Question: I'm making a web design for my magazine. Right now, I'm trying to make something like the 1996 title you can see on the picture below. With a border going under the text, but a white background around the text. Anybody can help me to do this? :)

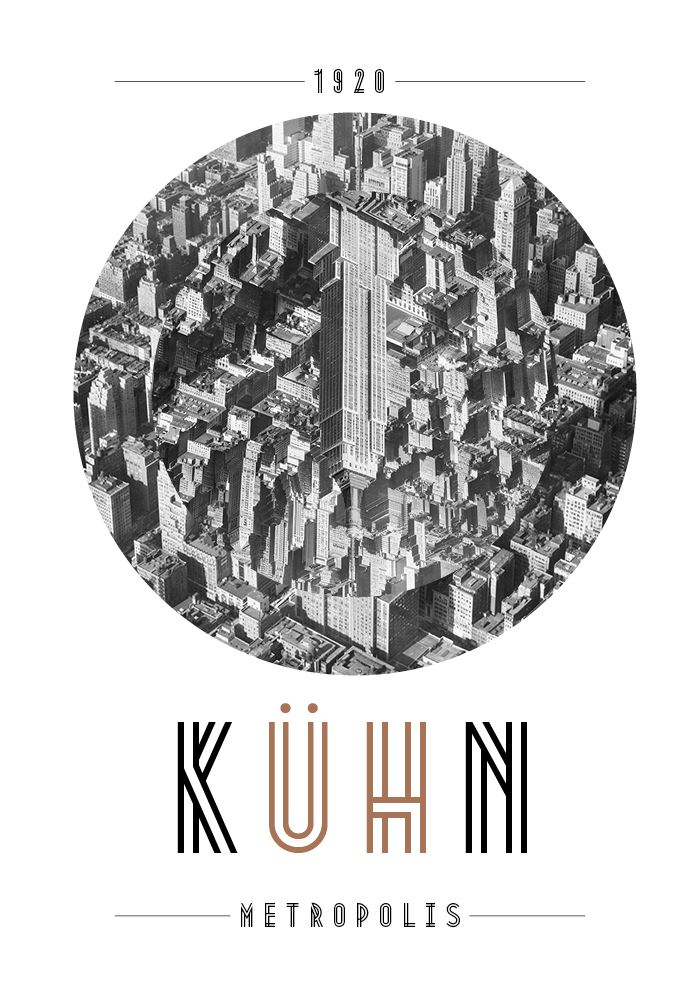
Answer: Sure, try this:
'''
<div class="heading">
<h1>Heading Title</h1>
</div>
'''
'''
.heading {
text-align:center;
border-bottom:2px solid #d5d5d5;
}
.heading h1 {
display:inline-block;
font-family:Georgia, "Times New Roman", Times, serif;
font-weight:100;
font-size:36px;
position:relative;
top:18px;
background:#fff;
padding:0 12px;
}
div,h1 {
margin:0;
padding:0;
}
'''
<URL>